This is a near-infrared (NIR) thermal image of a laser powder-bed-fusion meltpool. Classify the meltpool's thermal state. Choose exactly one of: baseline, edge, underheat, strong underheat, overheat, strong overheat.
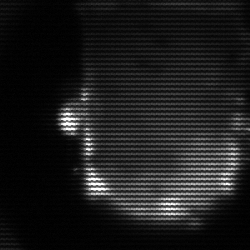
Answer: baseline